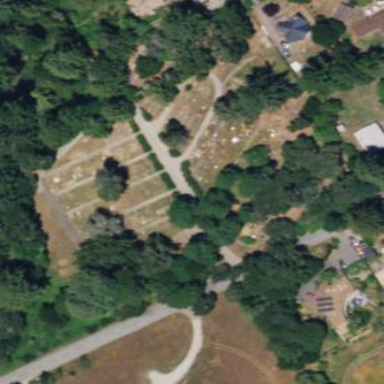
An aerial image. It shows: Cemetery.